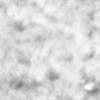
Label: no_change